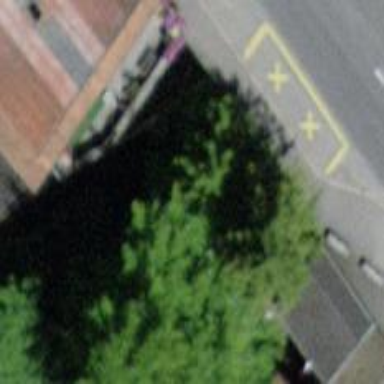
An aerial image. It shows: Parking area with surface.